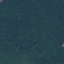
Label: Forest